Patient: sex F, age 54
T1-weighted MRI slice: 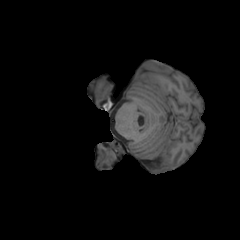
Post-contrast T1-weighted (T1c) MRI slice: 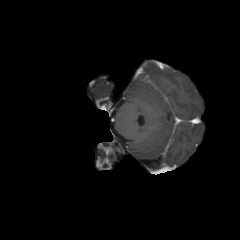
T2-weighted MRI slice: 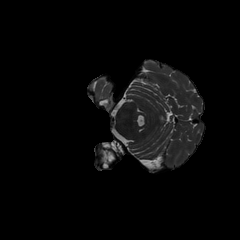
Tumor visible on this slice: yes
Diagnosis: Glioblastoma, IDH-wildtype
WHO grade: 4